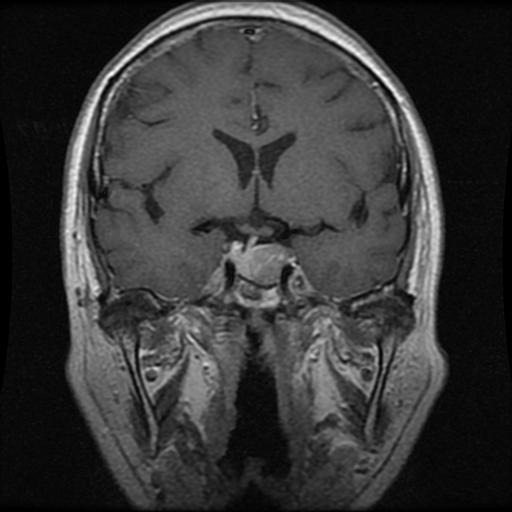
Label: pituitary